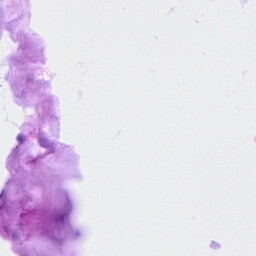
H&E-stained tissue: Ovarian